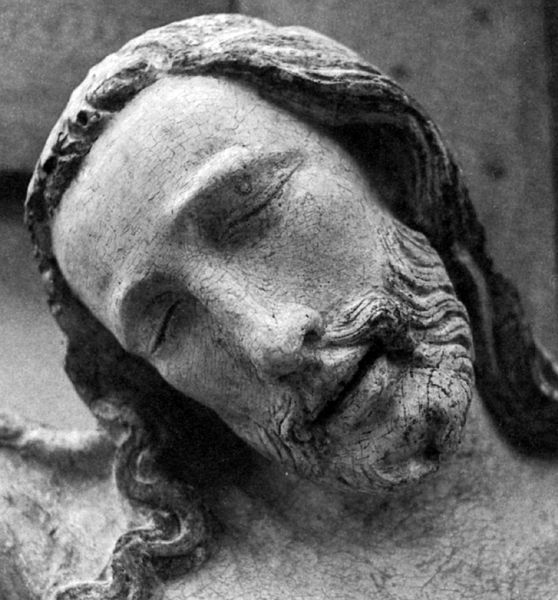
Titel: Jesus am Kreuz
Künstler: Meister Heinrich
Standort: (CH KantonThurgau), St. Katharinenthal (EU - CH - KantonThurgau)
Schlagwörter: kopf, mann, schlaf, weiß, grau, haar, holz, marmor, mund, nase, schwarz, blick, bart, augen, gesicht, lang, stein, tod, tot, trauer, portrait, porträt, haare, augenbrauen, lippen, locke, locken, skulptur, statue, seitlich, schlafen, risse, ausdruck, detail, büste, geschlossen, geneigt, foto, glaube, seite, schnitzerei, christus, jesus, sterben, leid, leiden, erlöser, leidend, stature, gemeisselt